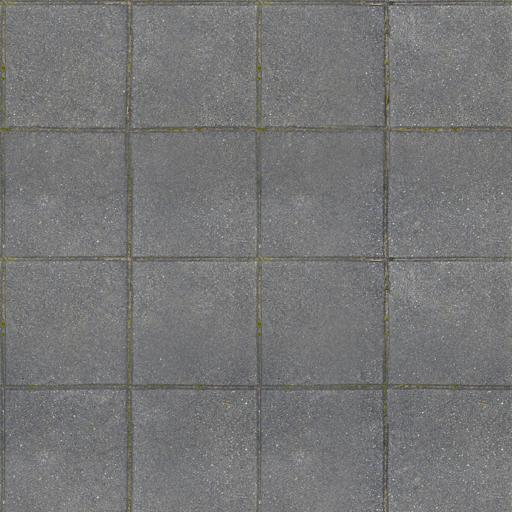
Tags: clean paving stones rough tiled tiles